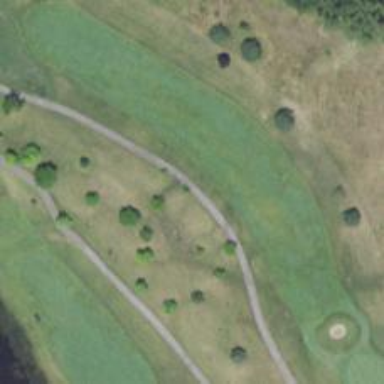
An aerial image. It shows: Grassy area designated as golf fairway.